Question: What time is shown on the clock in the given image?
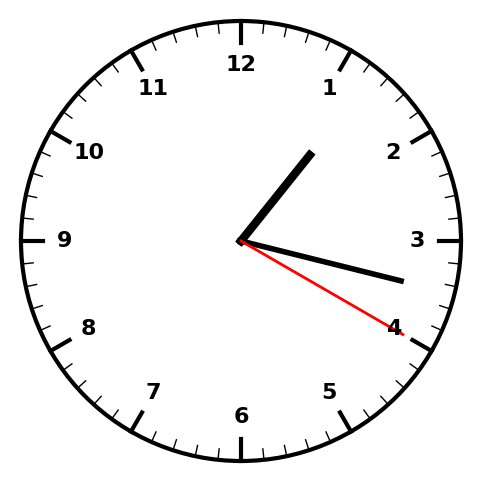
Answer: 01:17:20